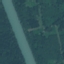
Label: River